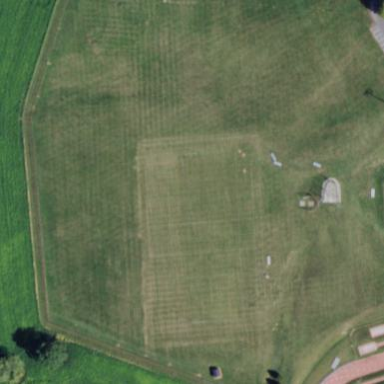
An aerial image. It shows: Rugby union pitch with grass surface.